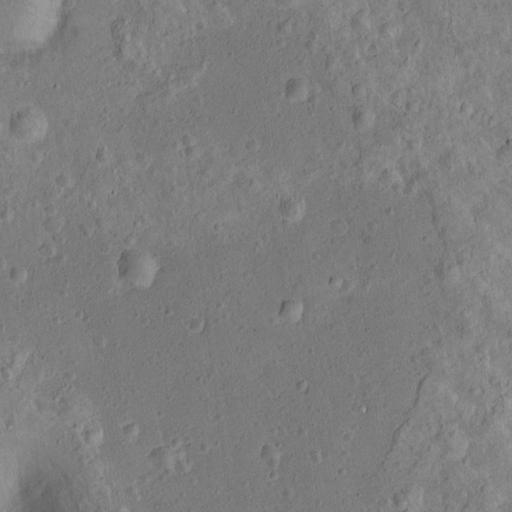
Classes present: Background, Cone